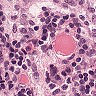
Metastatic tissue present: no